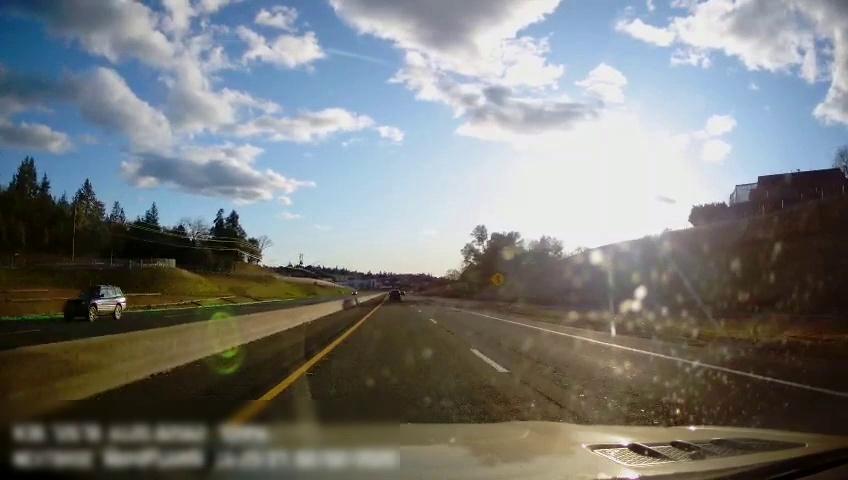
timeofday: Day
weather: Sunny
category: Drivable Space
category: Drivable Space
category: Vehicles | SUV
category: Vehicles | SUV
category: Lanes | Current Lane
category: Lanes | Alternate Lane
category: Lanes | Current Lane
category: Traffic | Signs